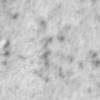
Label: no_change